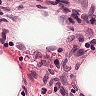
Metastatic tissue present: no